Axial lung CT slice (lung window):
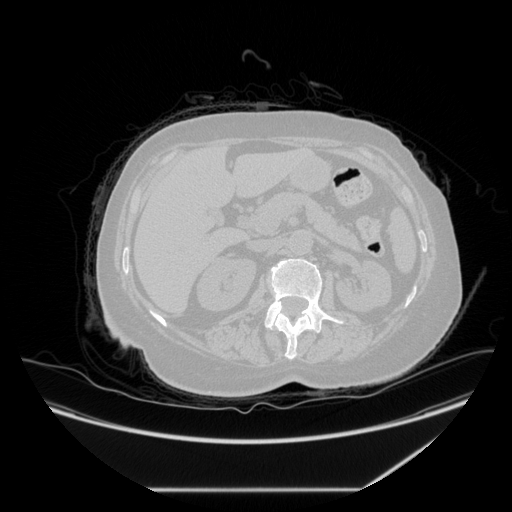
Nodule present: no